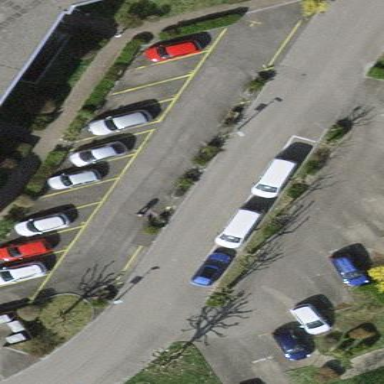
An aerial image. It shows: Street side parking area.